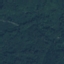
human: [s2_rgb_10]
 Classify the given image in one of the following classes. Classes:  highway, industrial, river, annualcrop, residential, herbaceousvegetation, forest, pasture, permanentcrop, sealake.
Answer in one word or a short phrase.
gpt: Forest